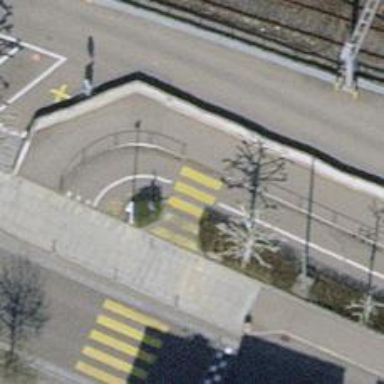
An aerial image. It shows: Cycleway.